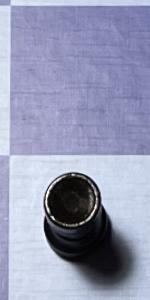
Label: Rook_Black